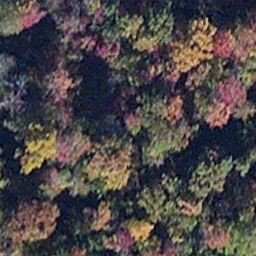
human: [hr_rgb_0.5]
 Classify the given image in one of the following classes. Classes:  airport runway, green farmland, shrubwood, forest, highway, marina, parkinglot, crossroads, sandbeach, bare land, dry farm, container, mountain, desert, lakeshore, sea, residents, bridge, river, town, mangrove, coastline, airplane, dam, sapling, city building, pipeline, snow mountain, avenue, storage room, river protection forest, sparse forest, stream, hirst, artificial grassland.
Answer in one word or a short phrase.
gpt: mangrove